一年级 · 组合数学
如图, 方框中不可以填写的数字为哪组（）

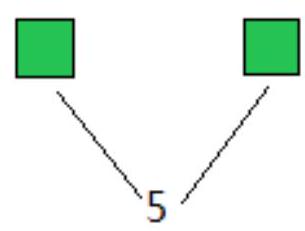
A. $2 、 4$
B. $4 、 1$
C. $2 、 3$
D. $1 、 4$
答案: A